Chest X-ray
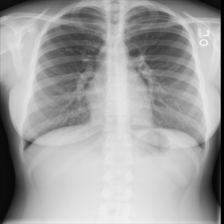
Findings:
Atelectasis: negative
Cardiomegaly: negative
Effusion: negative
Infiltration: negative
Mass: negative
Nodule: negative
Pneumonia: negative
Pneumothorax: negative
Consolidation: negative
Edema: negative
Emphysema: negative
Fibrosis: negative
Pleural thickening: negative
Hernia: negative